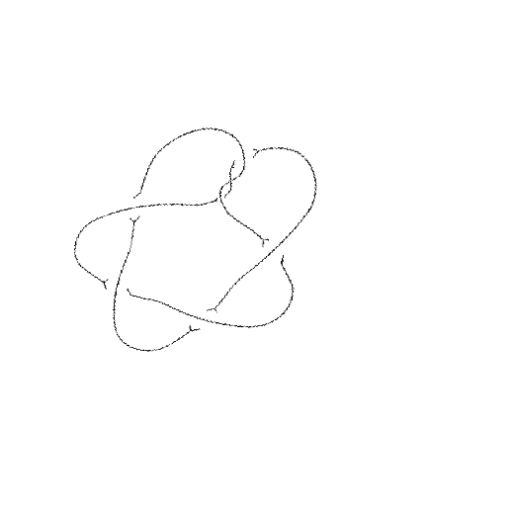
Crossing number: 7